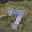
Label: 7